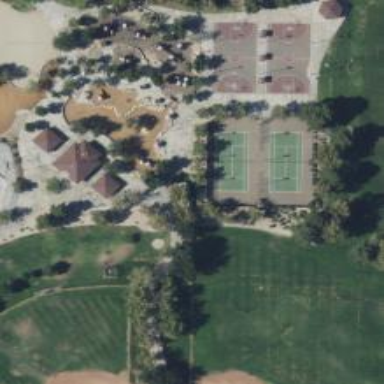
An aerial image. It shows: Playground area for leisure land.